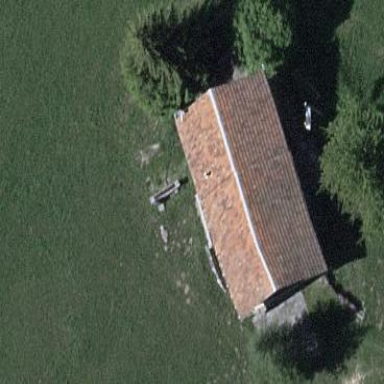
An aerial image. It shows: Shed.